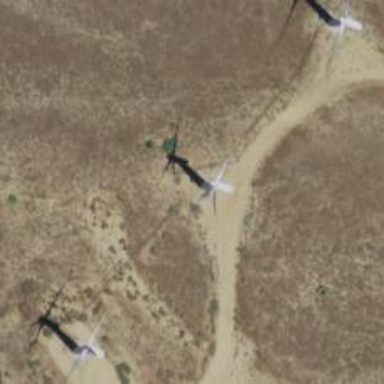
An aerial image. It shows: Wind power generator employing wind turbines.